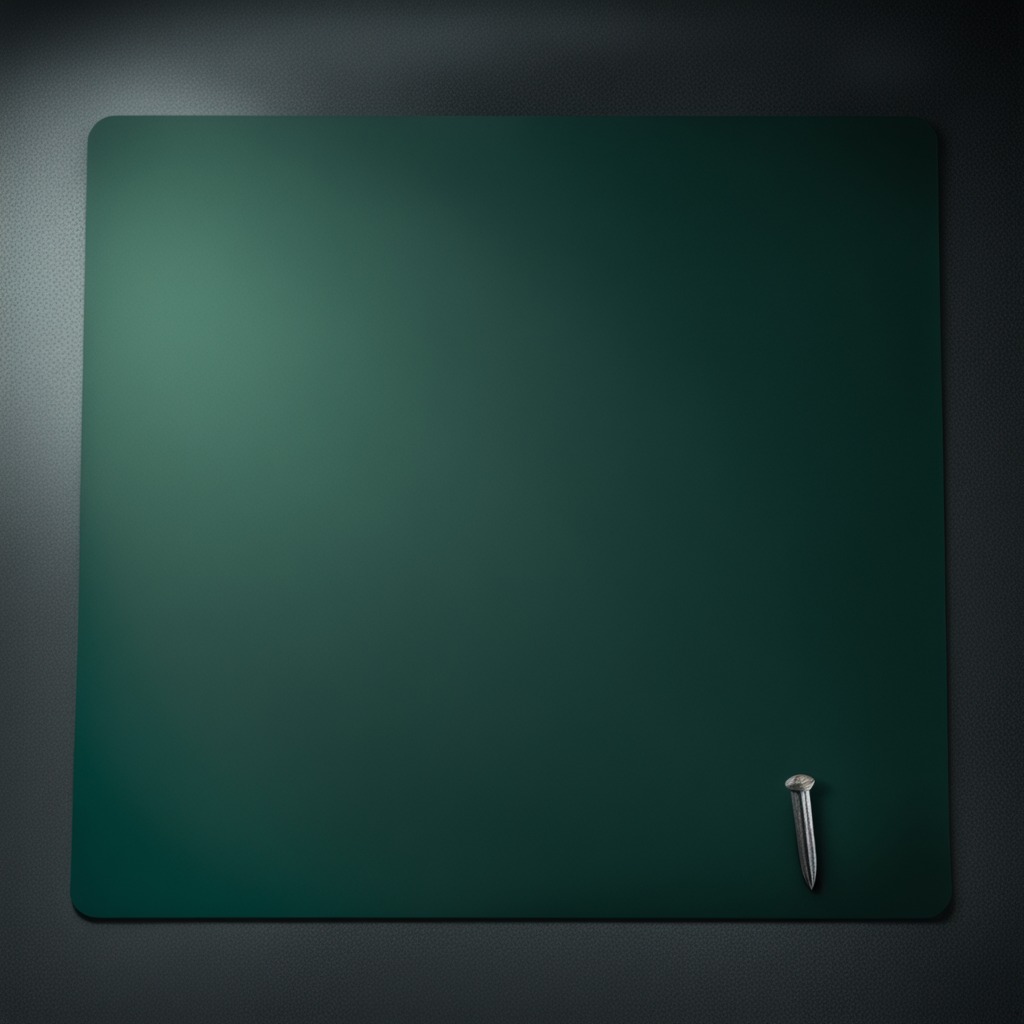
A nail is lying on the granite tabletop inside a workshop at night.